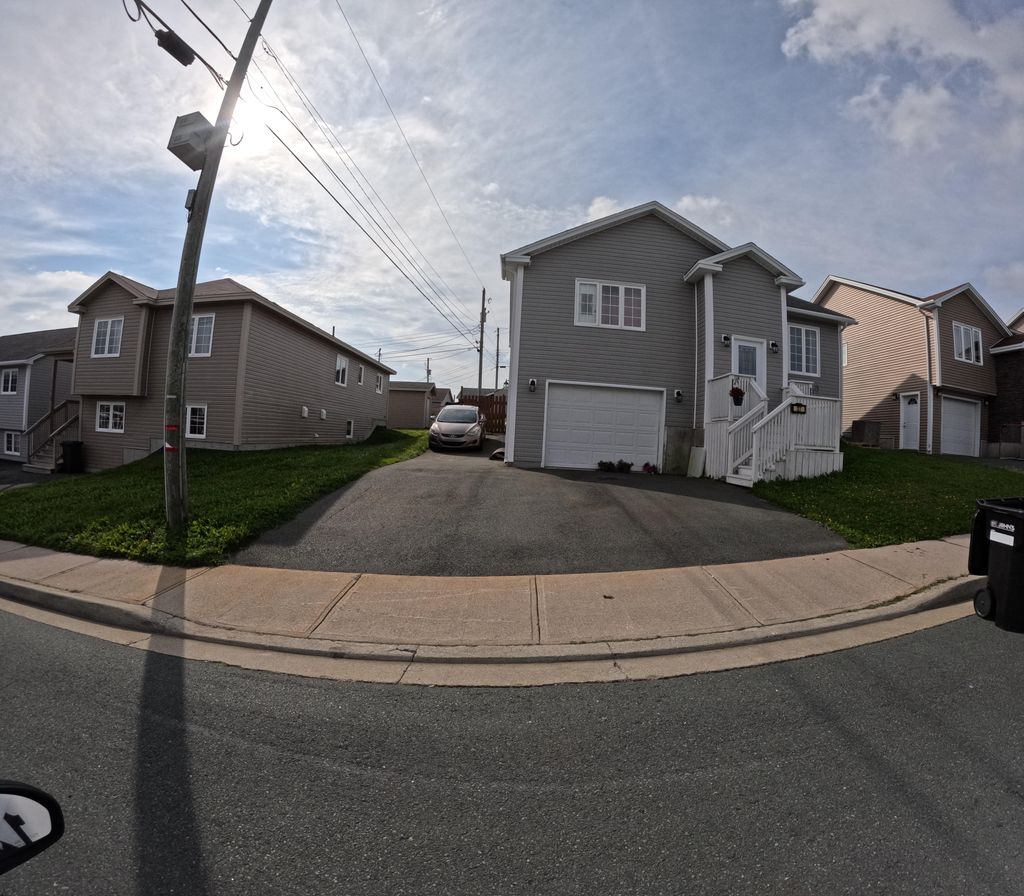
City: st_johns